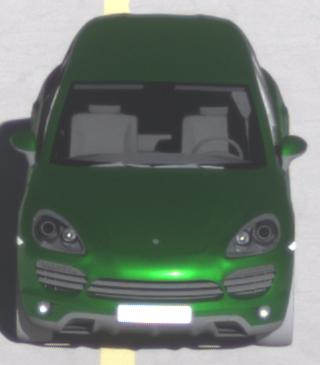
Make: Porsche
Model: Cayenne
Detailed model: Cayenne (958)
Model produced from: 2010/05
Model produced until: 2014/07
Doors: 5
Color: green
Road condition: dry road
Daytime: morning or afternoon
Contrast: high contrast